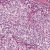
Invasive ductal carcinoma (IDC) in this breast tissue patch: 1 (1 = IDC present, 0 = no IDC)